Interaction volume radius: 5 \u00c5
Interaction volume height: 35 \u00c5
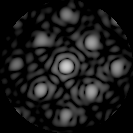
Disorder parameter: 0.2778